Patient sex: M
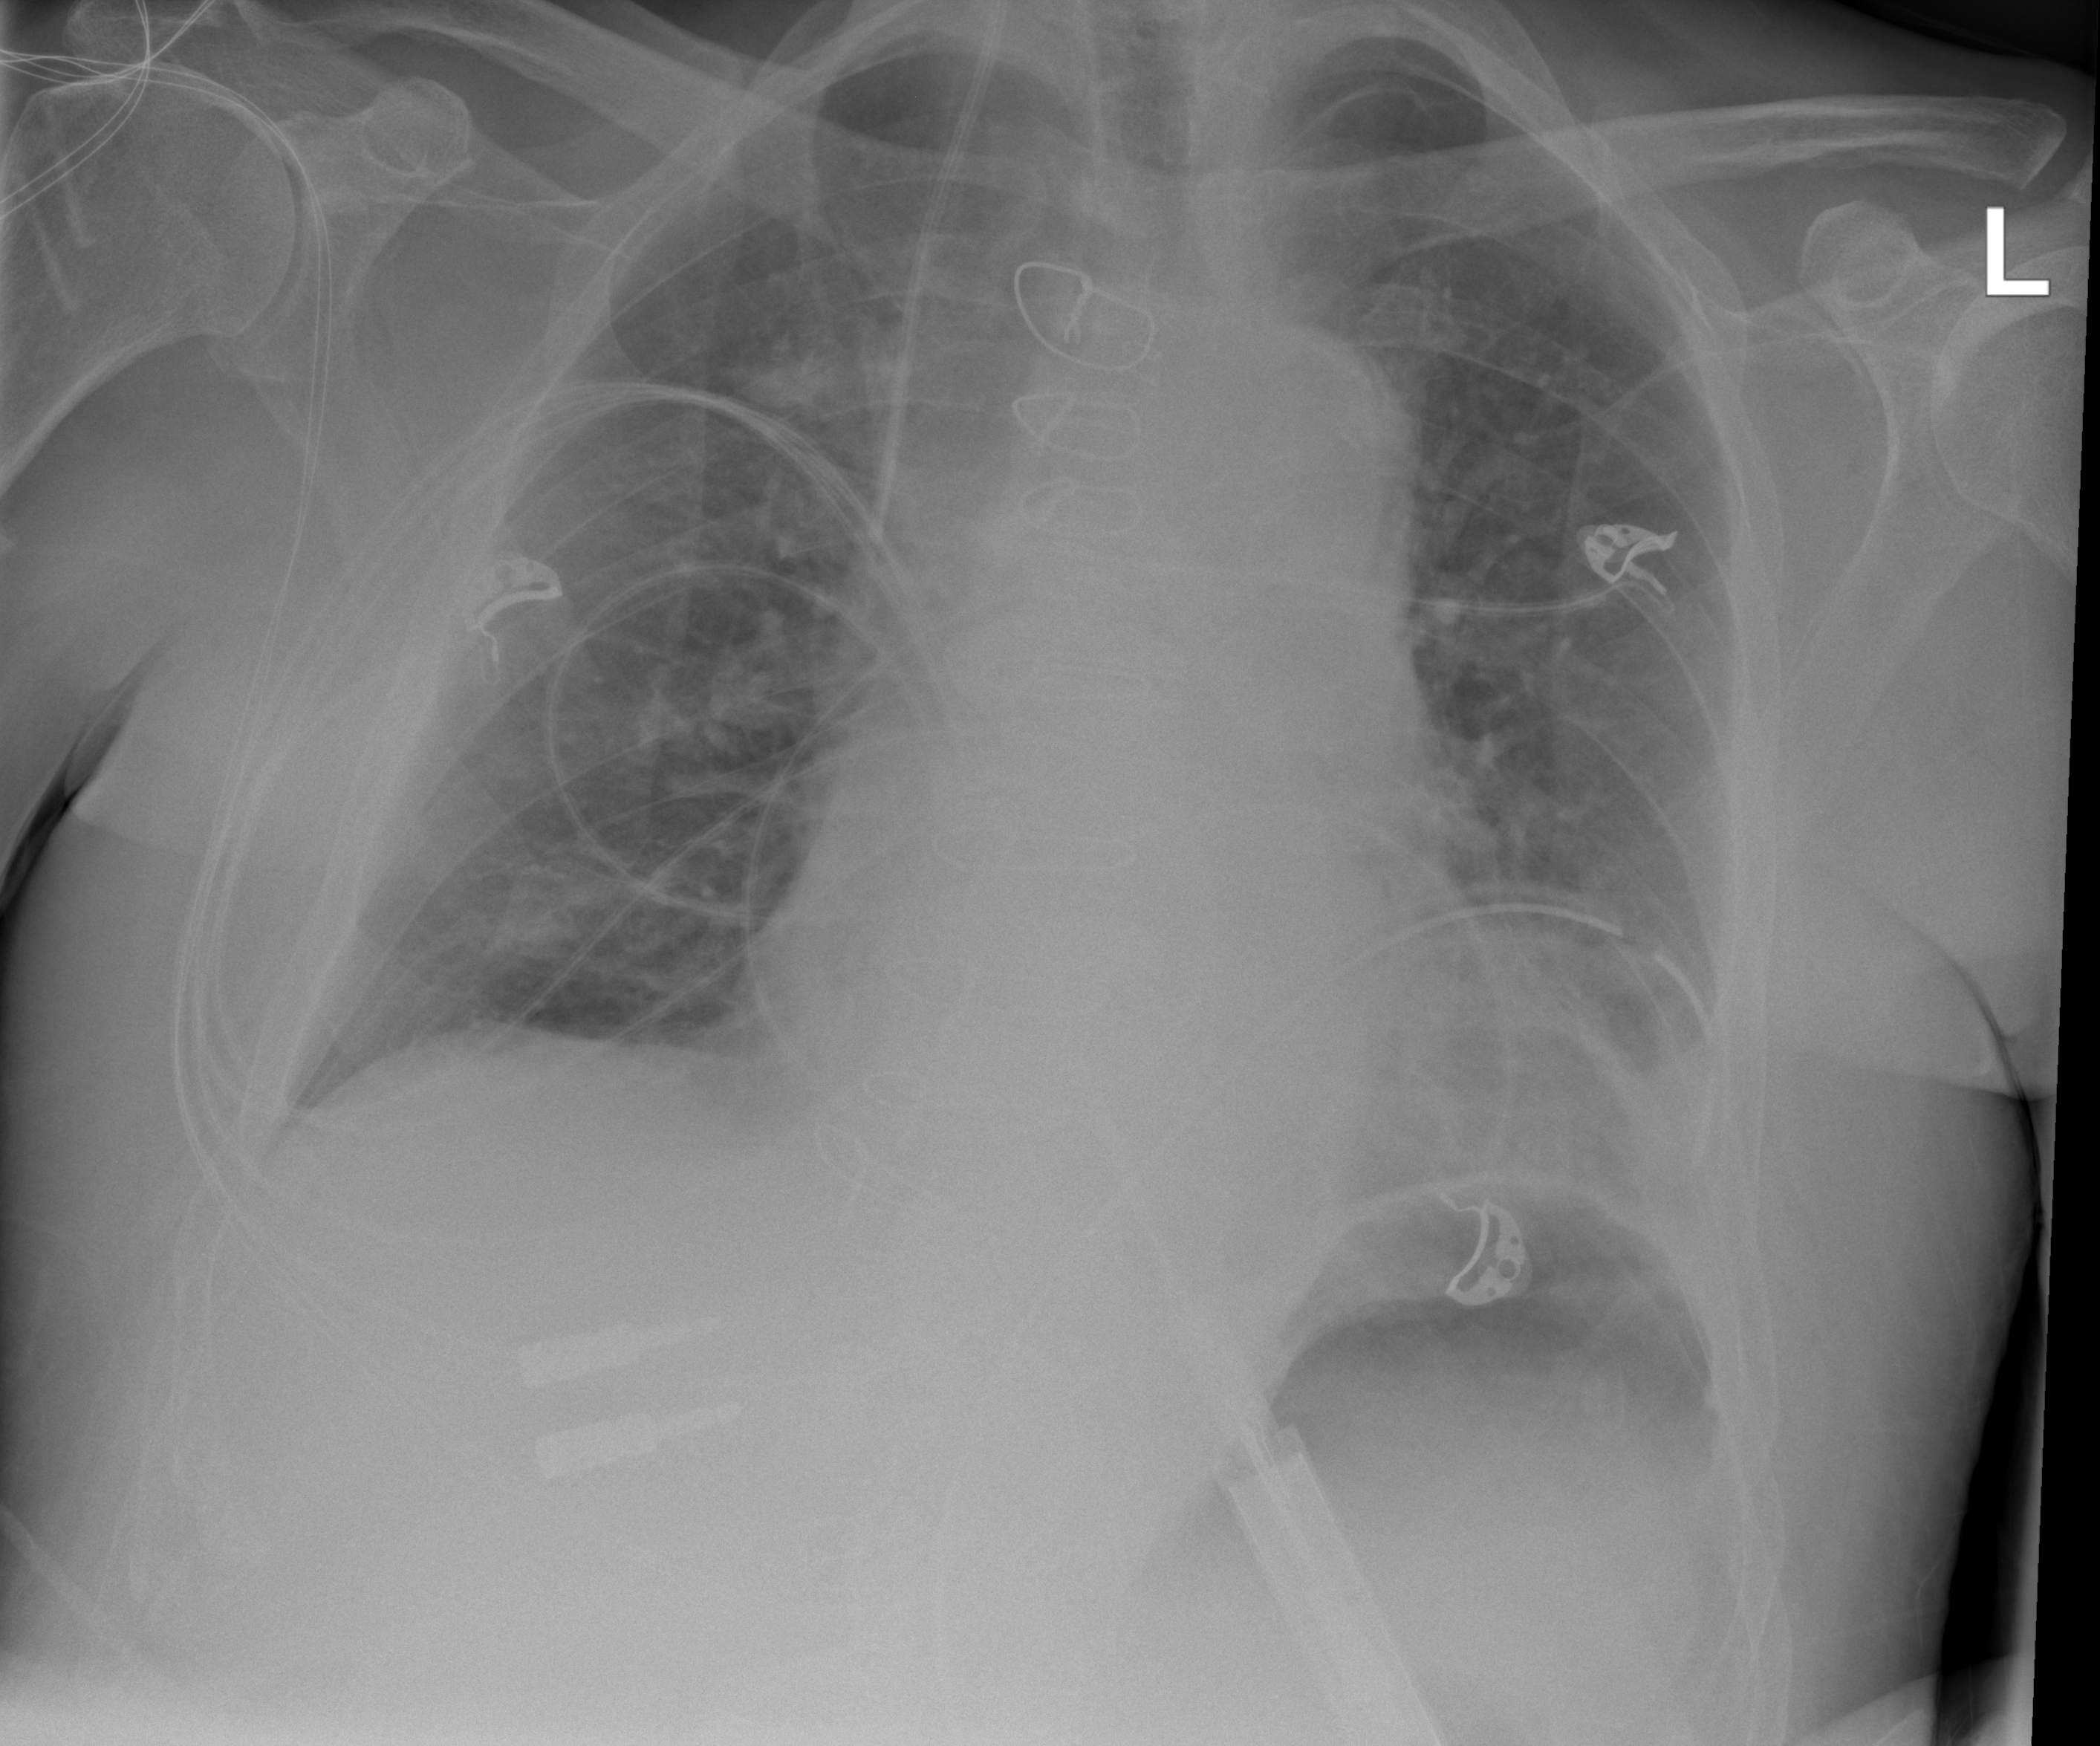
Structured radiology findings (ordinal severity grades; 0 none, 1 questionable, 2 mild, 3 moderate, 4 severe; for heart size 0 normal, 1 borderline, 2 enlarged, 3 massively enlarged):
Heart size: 0
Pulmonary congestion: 2
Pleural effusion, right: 0
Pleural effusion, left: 2
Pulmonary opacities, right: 2
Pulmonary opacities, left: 0
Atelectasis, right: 0
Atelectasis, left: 2